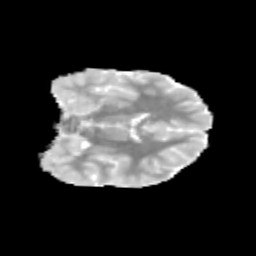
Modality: MD
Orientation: coronal
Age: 9
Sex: female
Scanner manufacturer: siemens
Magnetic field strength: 3 T
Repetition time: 3.8 s
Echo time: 0.07 s